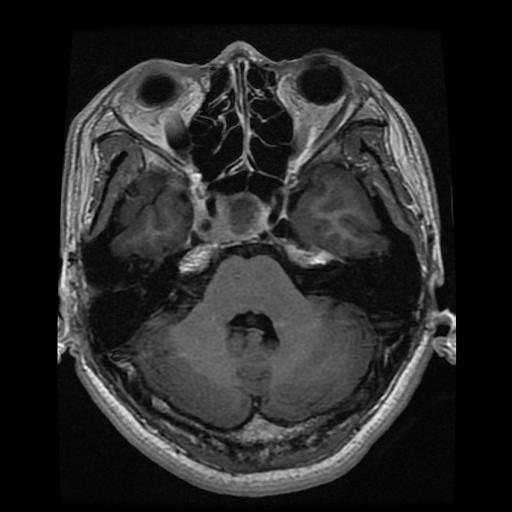
Label: pituitary